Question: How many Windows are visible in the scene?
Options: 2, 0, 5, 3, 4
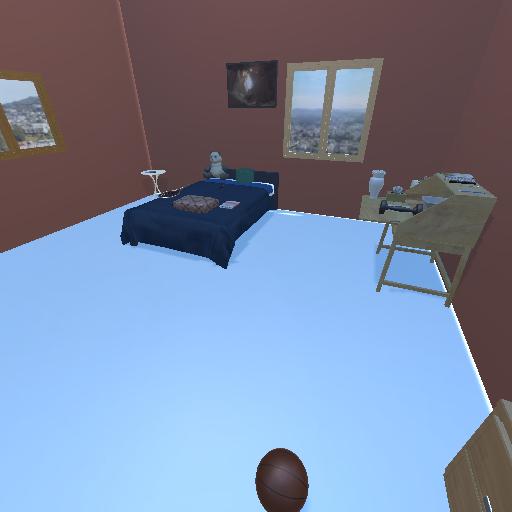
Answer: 2